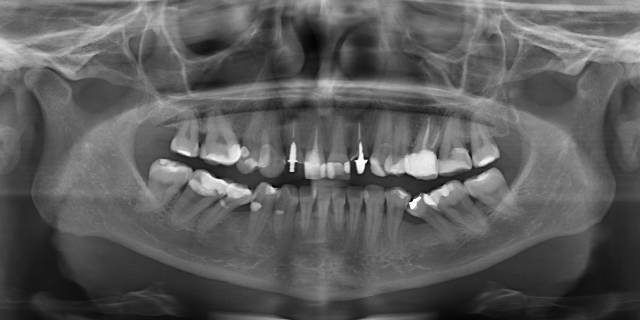
adult